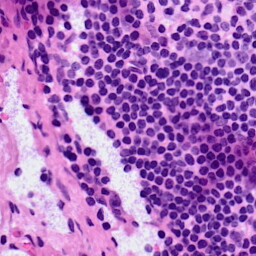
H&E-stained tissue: LymphNode